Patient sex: M
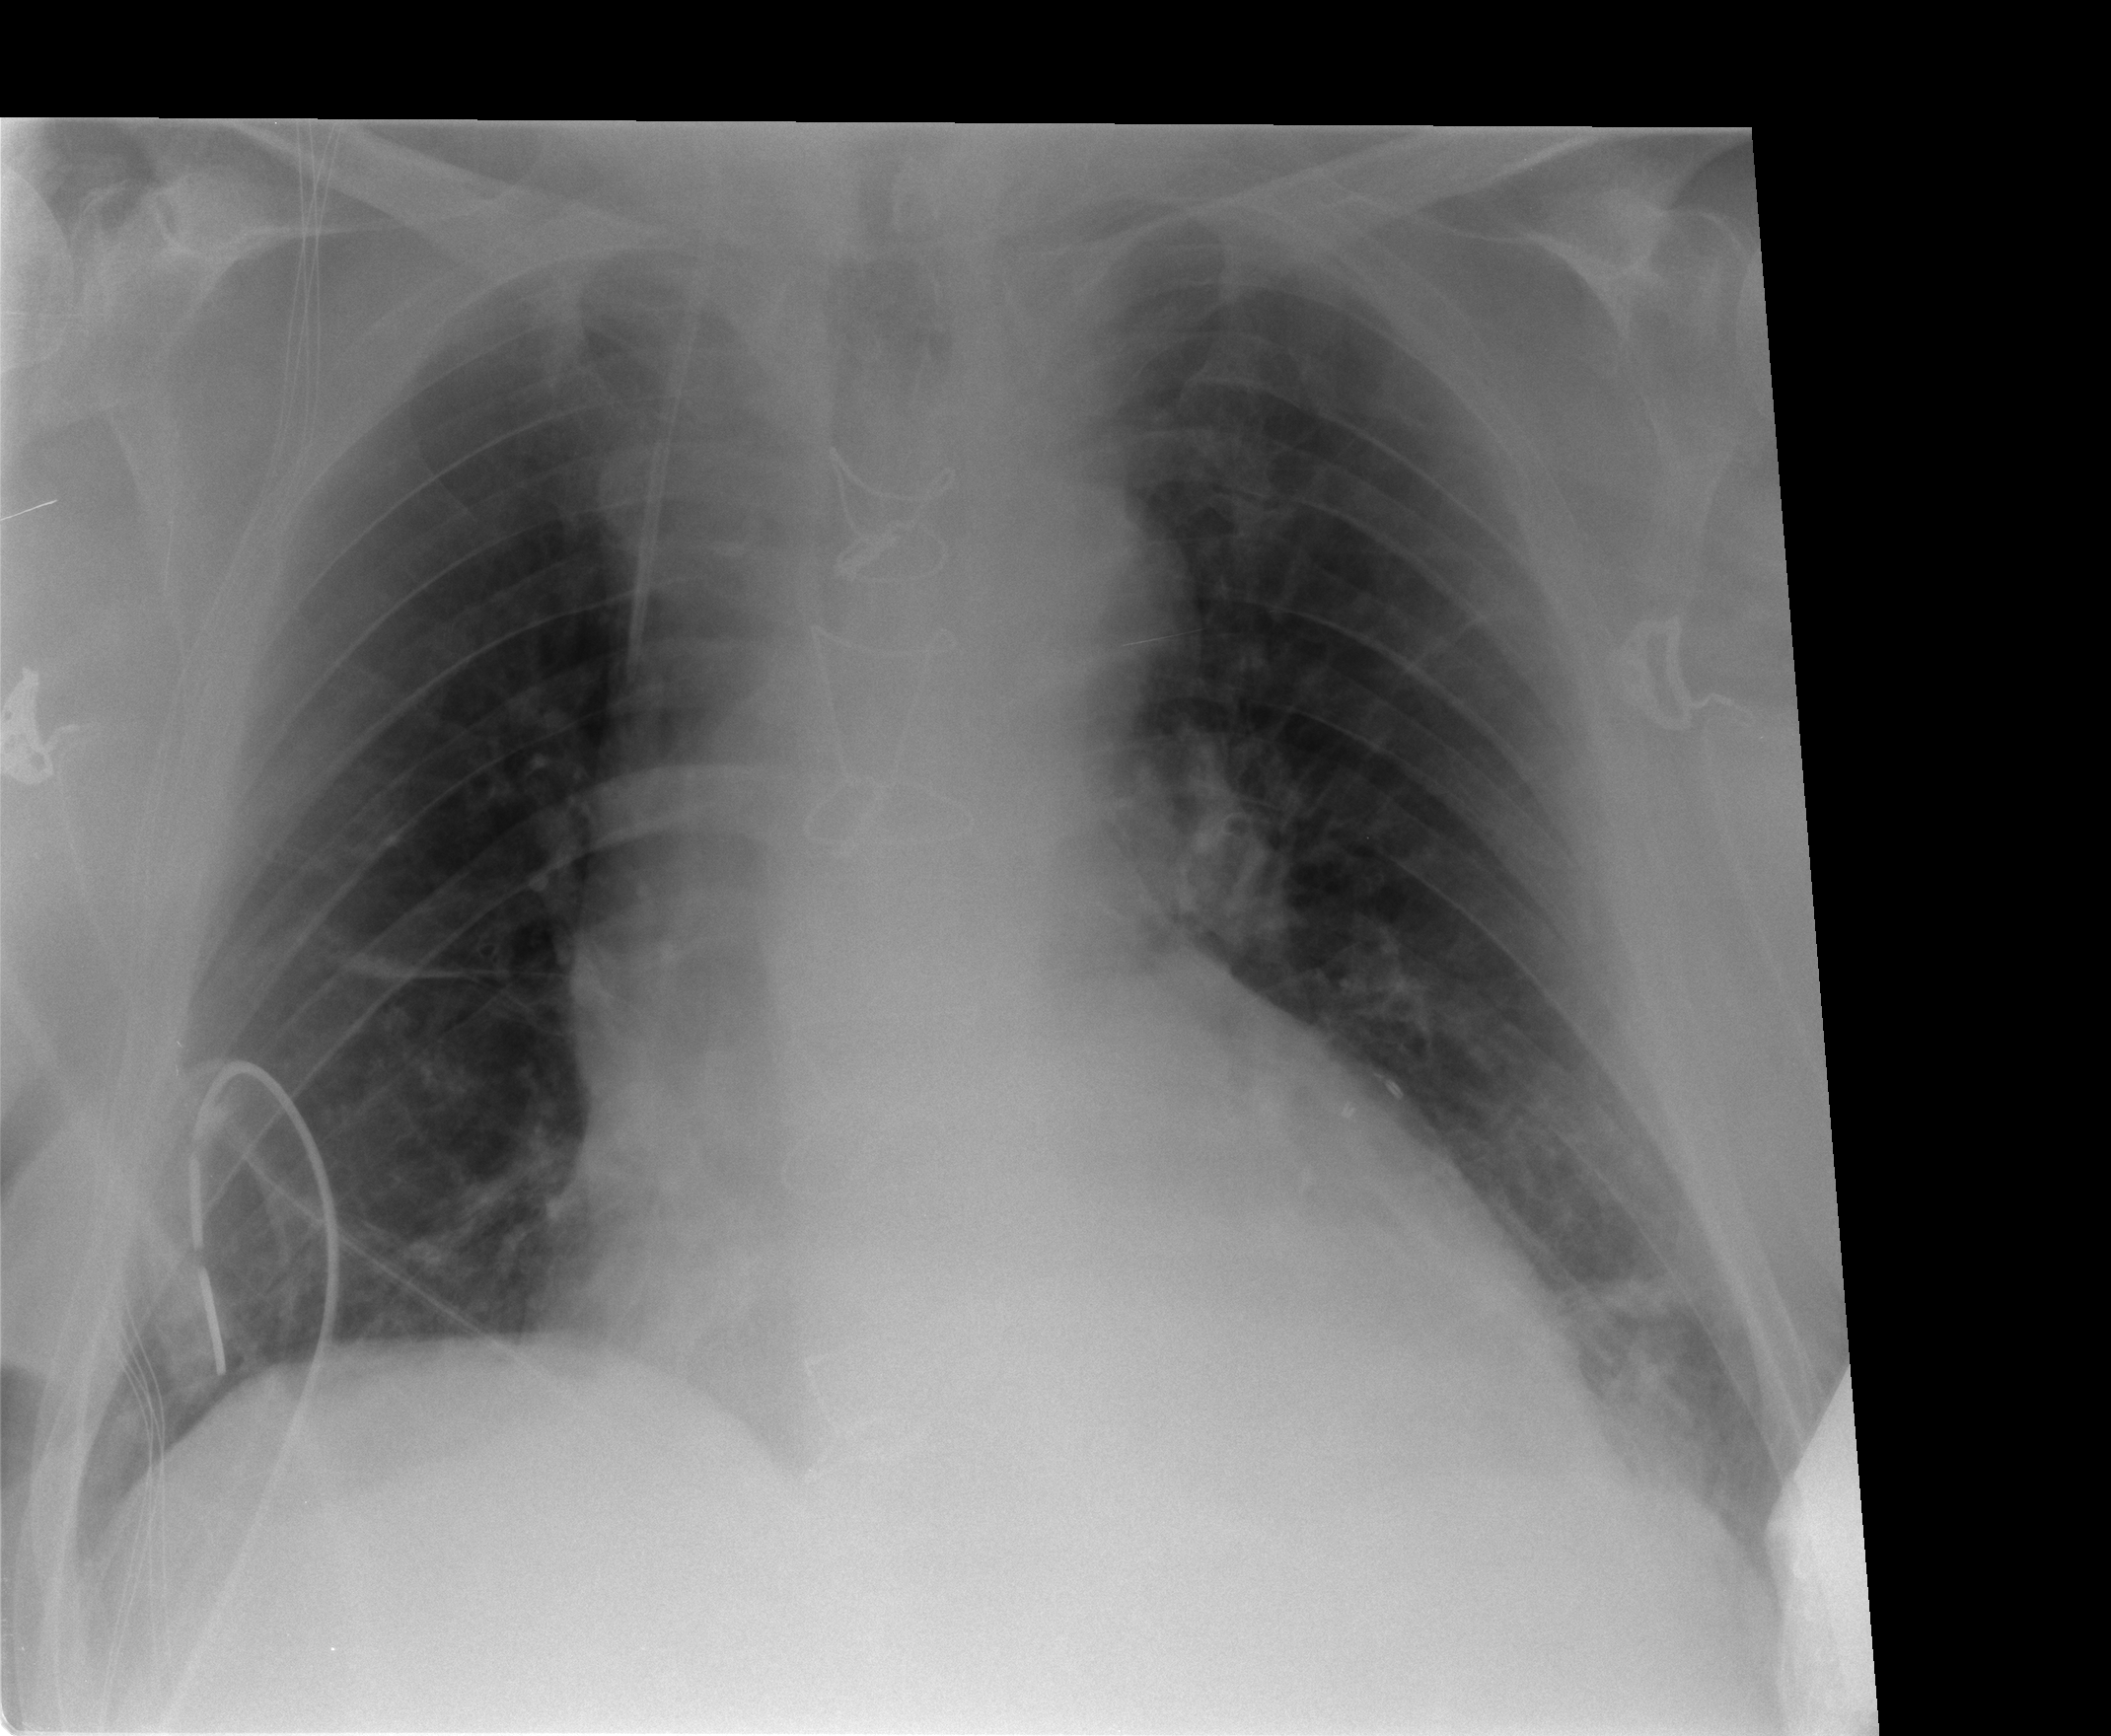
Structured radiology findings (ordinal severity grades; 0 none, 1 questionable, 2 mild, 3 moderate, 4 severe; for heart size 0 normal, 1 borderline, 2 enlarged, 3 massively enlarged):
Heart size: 2
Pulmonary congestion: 0
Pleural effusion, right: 0
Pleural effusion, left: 1
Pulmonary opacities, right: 0
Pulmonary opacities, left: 0
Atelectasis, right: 2
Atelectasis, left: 2